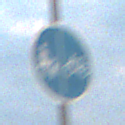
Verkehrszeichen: GetrennterRadUndGehwegRadwegRechts
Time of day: SunriseSunset
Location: Outdoor (Nature)
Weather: PartlyCloudy
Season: NotSpecified
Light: Natural